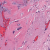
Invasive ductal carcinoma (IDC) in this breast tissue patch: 1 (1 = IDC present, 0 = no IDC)